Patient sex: F
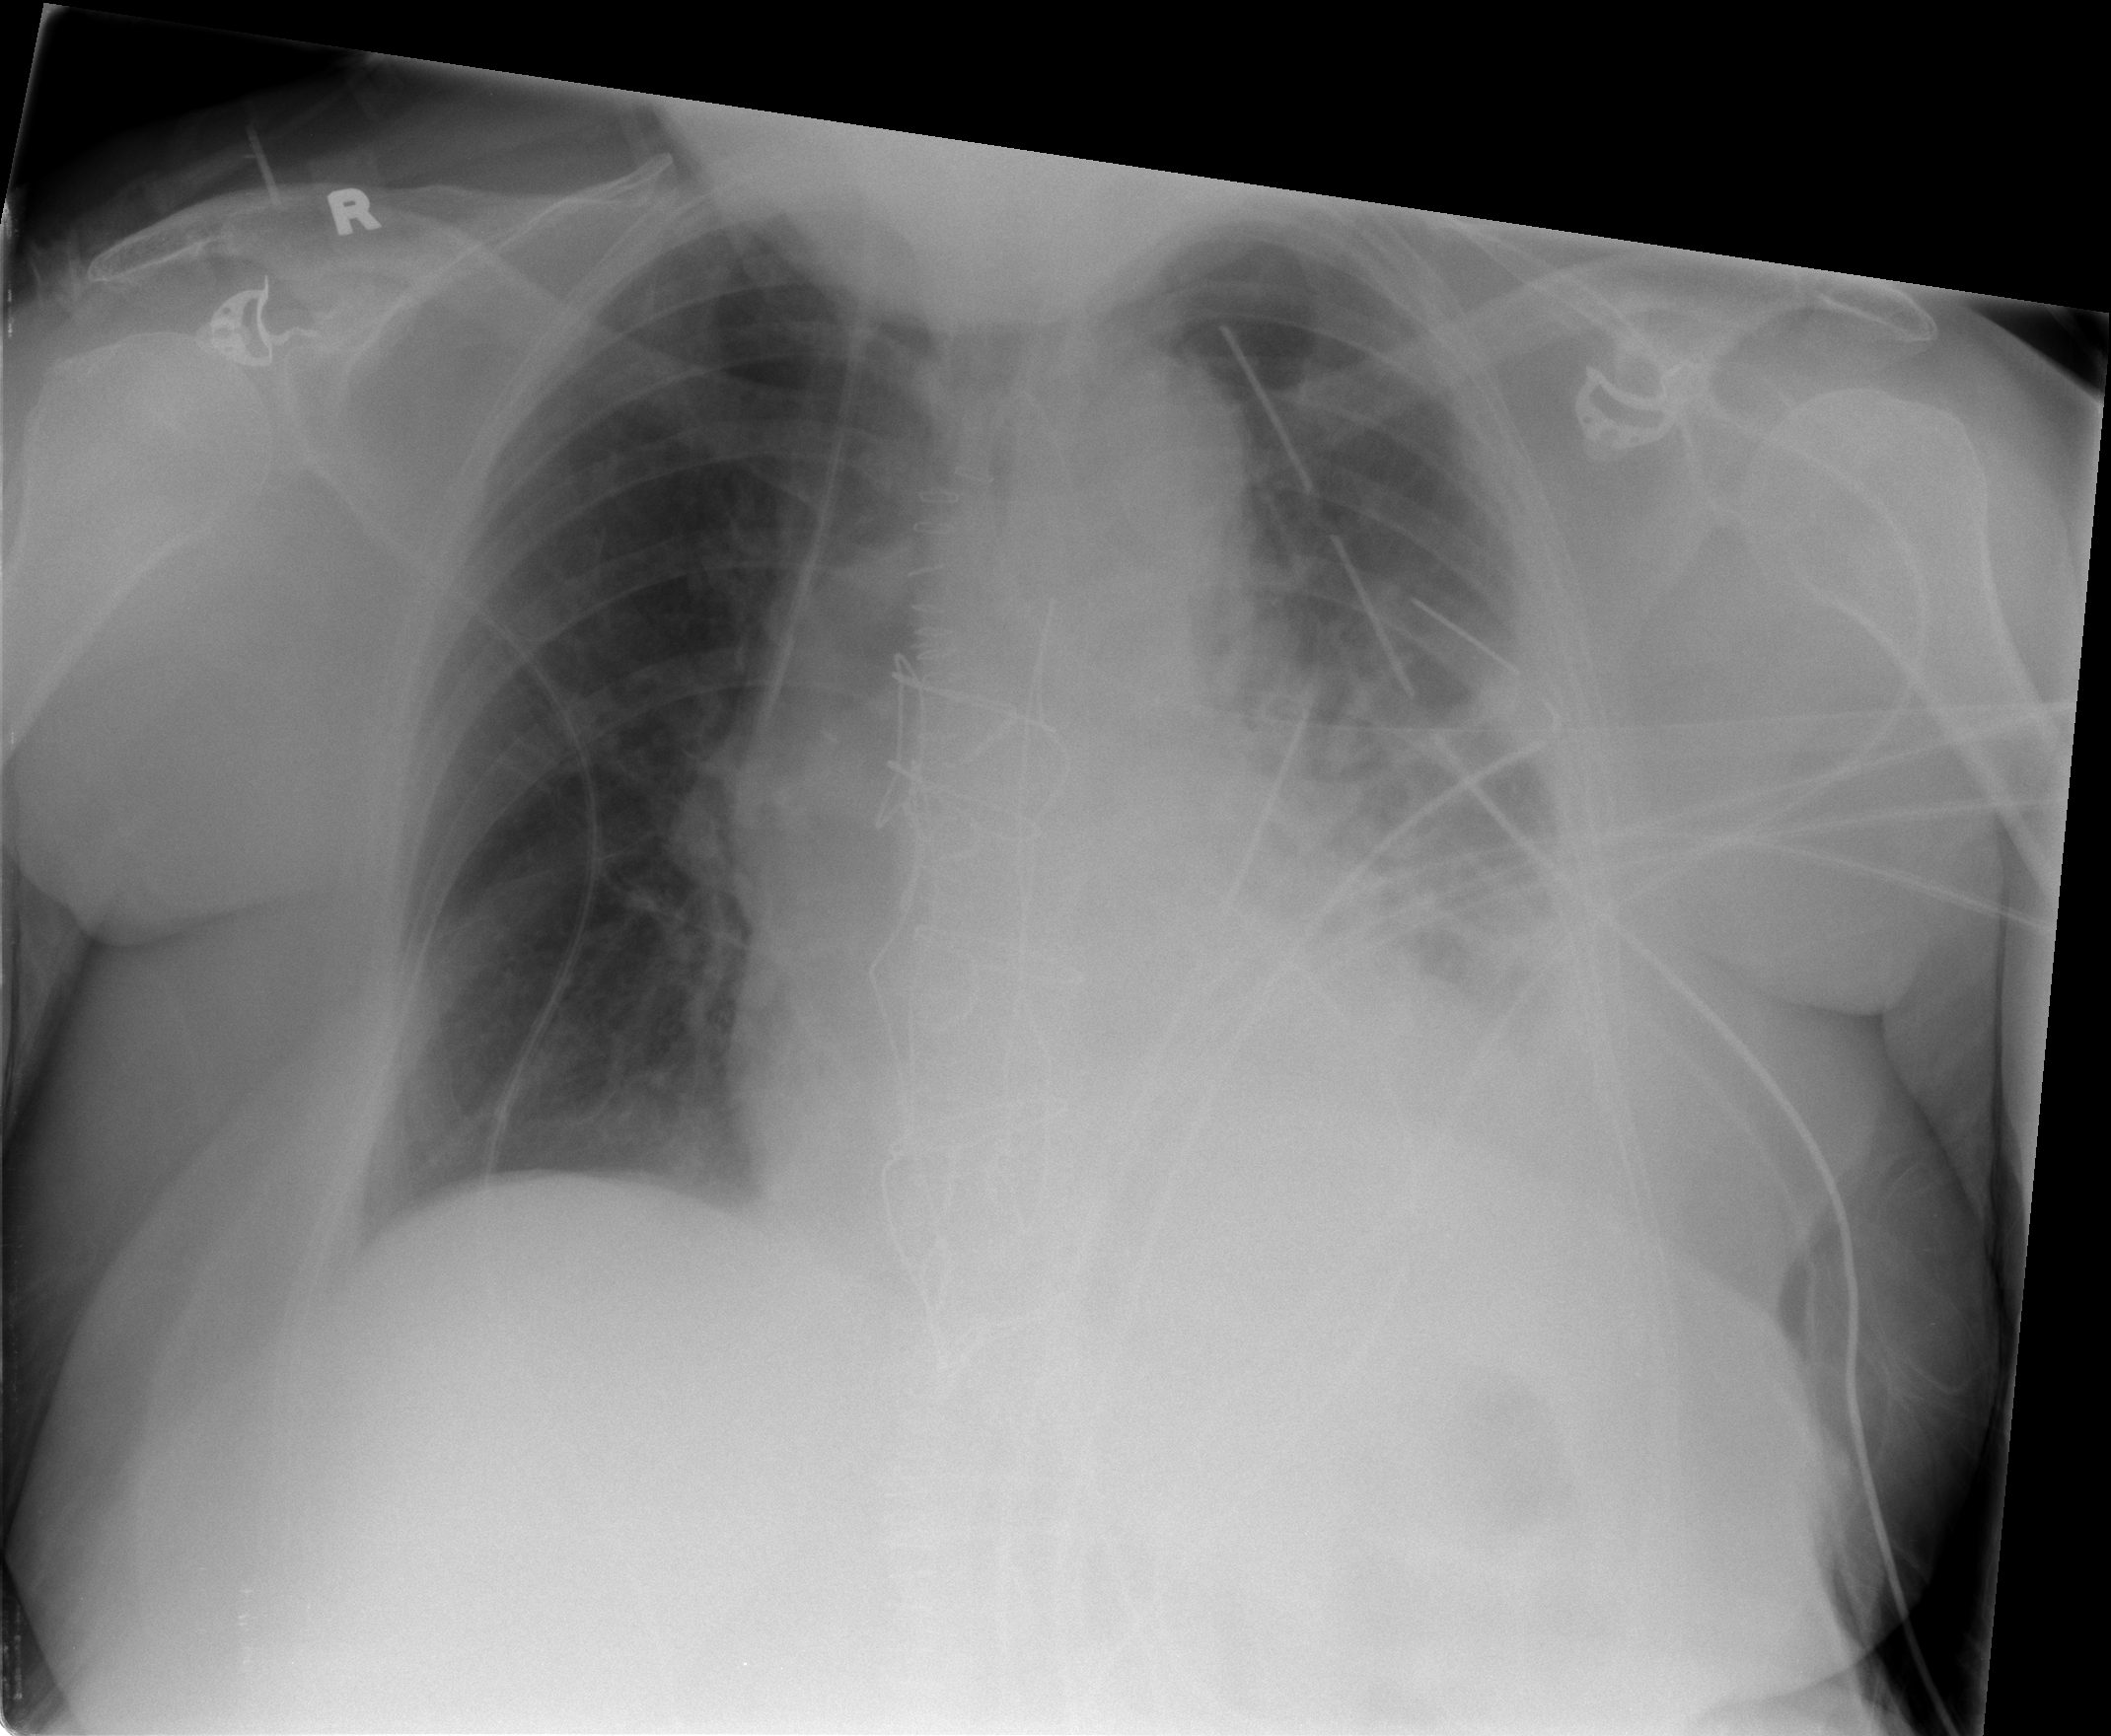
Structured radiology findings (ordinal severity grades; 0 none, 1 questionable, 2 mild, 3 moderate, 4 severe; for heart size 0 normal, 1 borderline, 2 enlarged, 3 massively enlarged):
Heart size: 2
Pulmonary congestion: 2
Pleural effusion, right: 0
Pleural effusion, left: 2
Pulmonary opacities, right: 0
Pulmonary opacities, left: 0
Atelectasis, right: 0
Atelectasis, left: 3